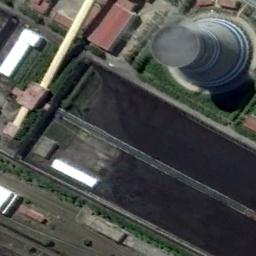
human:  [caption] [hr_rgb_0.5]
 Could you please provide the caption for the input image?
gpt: The thermal power station is on the grass next to some buildings with white mist above .

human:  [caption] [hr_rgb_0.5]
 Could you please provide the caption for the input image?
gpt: There are many buildings of different shapes next to the thermal power station .

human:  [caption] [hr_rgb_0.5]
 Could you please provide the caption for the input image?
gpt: There is a simple building in a thermal power station with a cooling tower that is steaming .

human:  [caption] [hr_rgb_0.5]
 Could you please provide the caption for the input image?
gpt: Here are three thermal power stations that are smoking, two of which are larger than the other one .

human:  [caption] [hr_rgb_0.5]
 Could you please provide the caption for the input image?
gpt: There are some brown buildings and a chimney on the thermal power station .